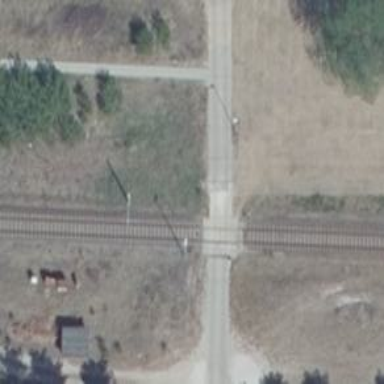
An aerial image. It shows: Railway level crossing.